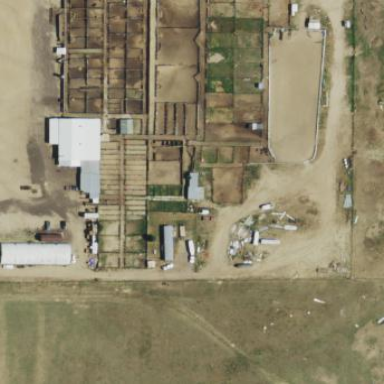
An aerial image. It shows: Farmyard area.